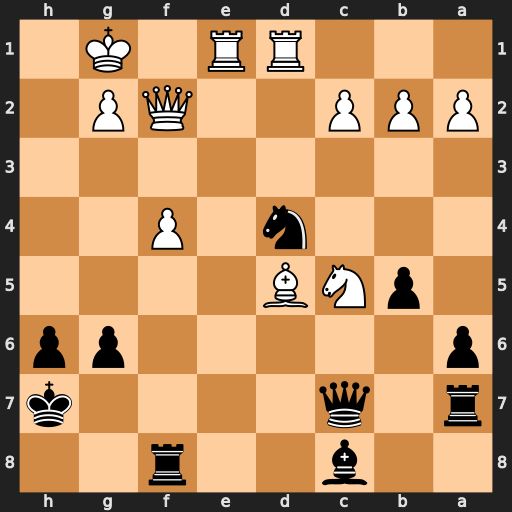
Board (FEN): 2b2r2/r1q4k/p5pp/1pNB4/3n1P2/8/PPP2QP1/3RR1K1
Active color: b
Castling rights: -
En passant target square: -
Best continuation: Rxf4 Nd7 Bxd7 Re7+ Kh8